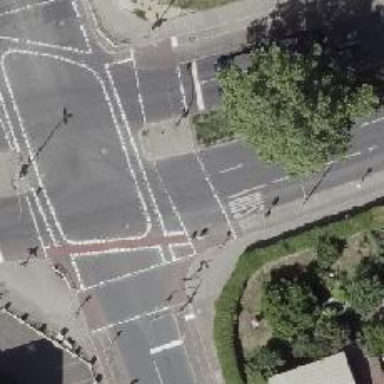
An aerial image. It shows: Crossing with traffic signals.